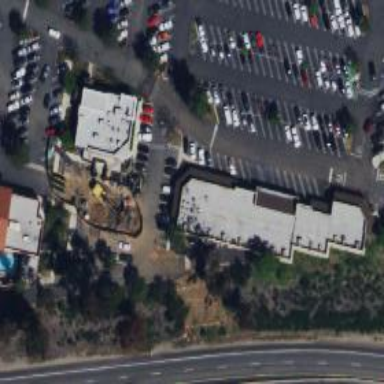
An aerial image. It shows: Veterinary facility.